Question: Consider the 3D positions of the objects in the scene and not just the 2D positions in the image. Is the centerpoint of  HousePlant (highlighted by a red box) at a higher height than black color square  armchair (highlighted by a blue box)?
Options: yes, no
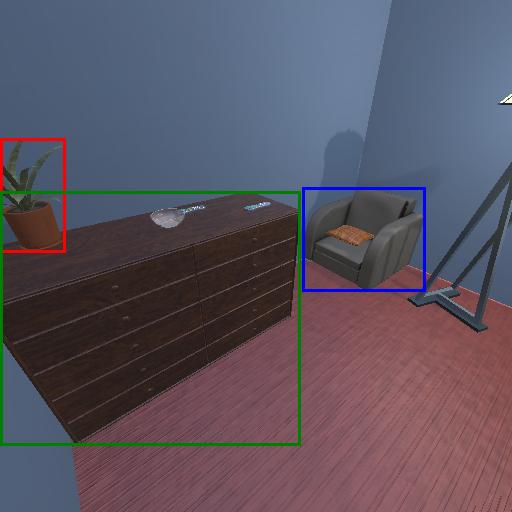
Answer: yes